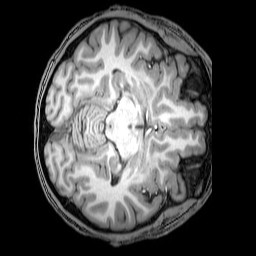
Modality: T1w
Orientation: axial
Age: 20
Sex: male